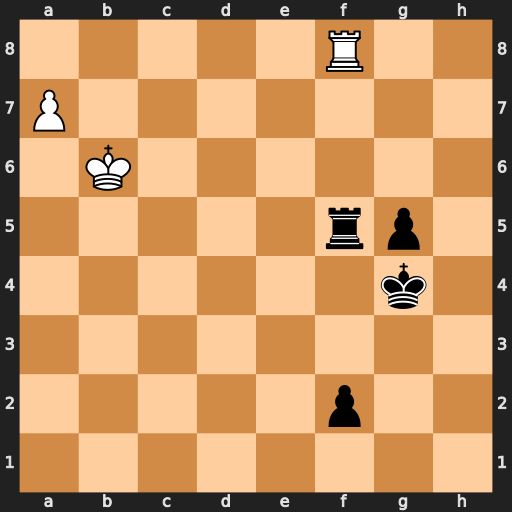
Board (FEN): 5R2/P7/1K6/5rp1/6k1/8/5p2/8
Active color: w
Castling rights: -
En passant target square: -
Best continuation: Rxf5 Kxf5 a8=Q